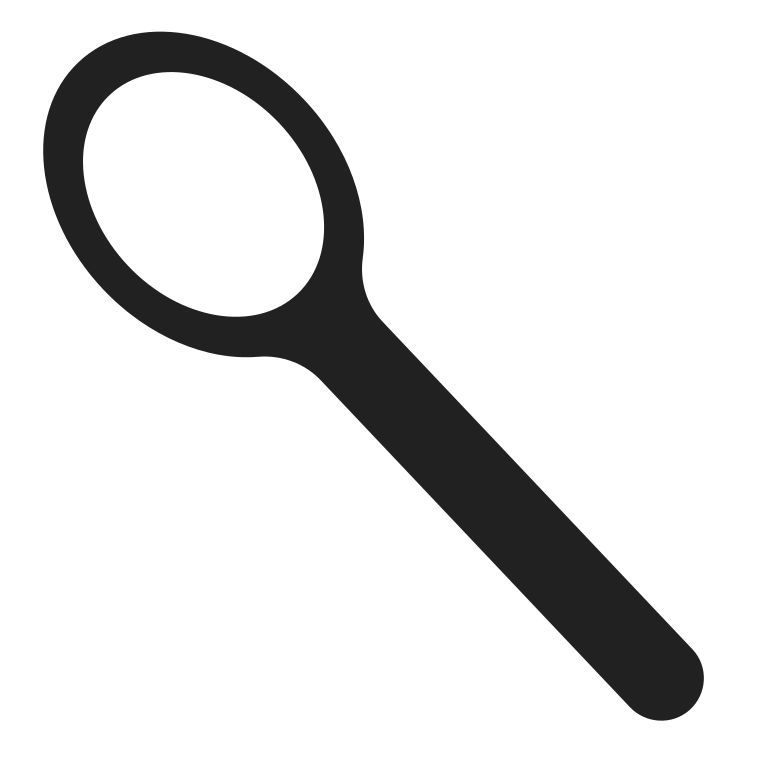
spoon high contrast